Interaction volume radius: 10 \u00c5
Interaction volume height: 20 \u00c5
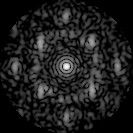
Disorder parameter: 0.5578